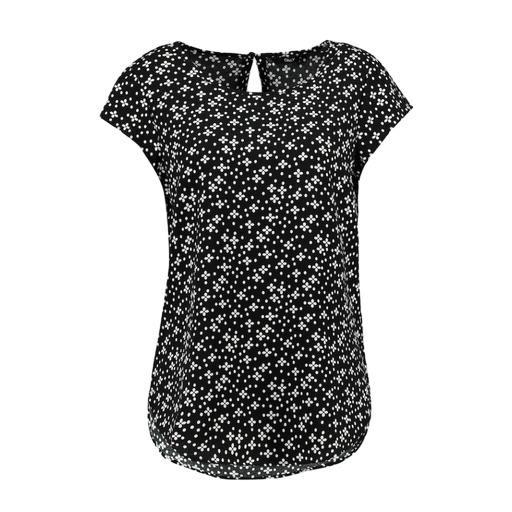
black geo-print t-shirt only macy, black printed short-sleeve top only macy, black plus size printed t-shirt only macy, white background